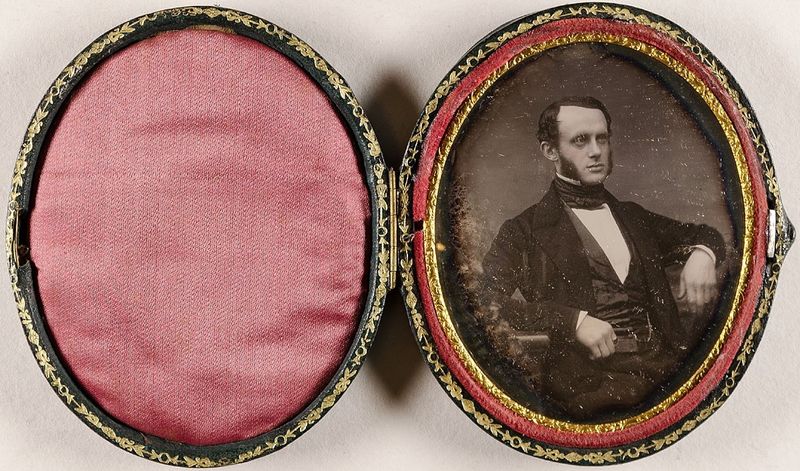
Titel: Unbekannter junger Mann
Standort: Hamburg
Institution: Museum für Kunst und Gewerbe Hamburg
Schlagwörter: mann, portrait, figur, foto, fotografie, photographie, photo, etui, lichtbild, daguerreotypie, bildwerke, angewandte und bildende kunst, hessische systematik, porträt, porträtfotografie, porträtphotographie, hüftbild